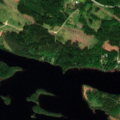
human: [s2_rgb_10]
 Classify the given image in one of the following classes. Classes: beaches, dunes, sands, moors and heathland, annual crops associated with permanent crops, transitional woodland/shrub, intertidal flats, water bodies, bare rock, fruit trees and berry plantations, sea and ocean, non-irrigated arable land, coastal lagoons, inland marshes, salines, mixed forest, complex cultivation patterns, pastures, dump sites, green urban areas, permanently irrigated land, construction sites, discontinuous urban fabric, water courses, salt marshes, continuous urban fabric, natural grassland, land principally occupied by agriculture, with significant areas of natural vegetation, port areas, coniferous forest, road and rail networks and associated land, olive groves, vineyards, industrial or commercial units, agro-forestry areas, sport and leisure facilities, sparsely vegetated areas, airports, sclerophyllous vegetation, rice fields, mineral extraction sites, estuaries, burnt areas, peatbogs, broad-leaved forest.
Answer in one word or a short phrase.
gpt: coniferous forest, mixed forest, water bodies